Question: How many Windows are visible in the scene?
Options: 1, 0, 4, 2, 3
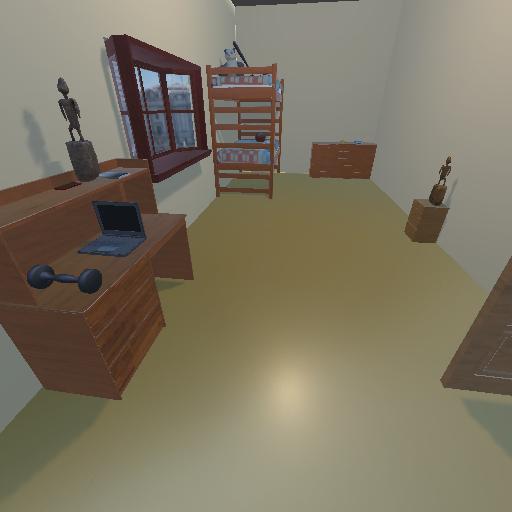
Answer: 1